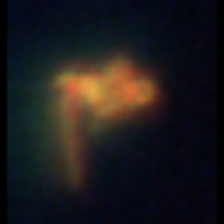
Taxon: Unknown_detritus
Group: Unknown